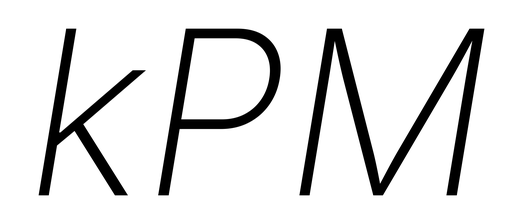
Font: Inter-Italic_ExtraLight_Italic